Field crop: maize
Growth stage: 2
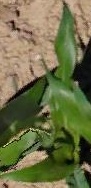
Species: maize